Question: What is the result of this measurement?
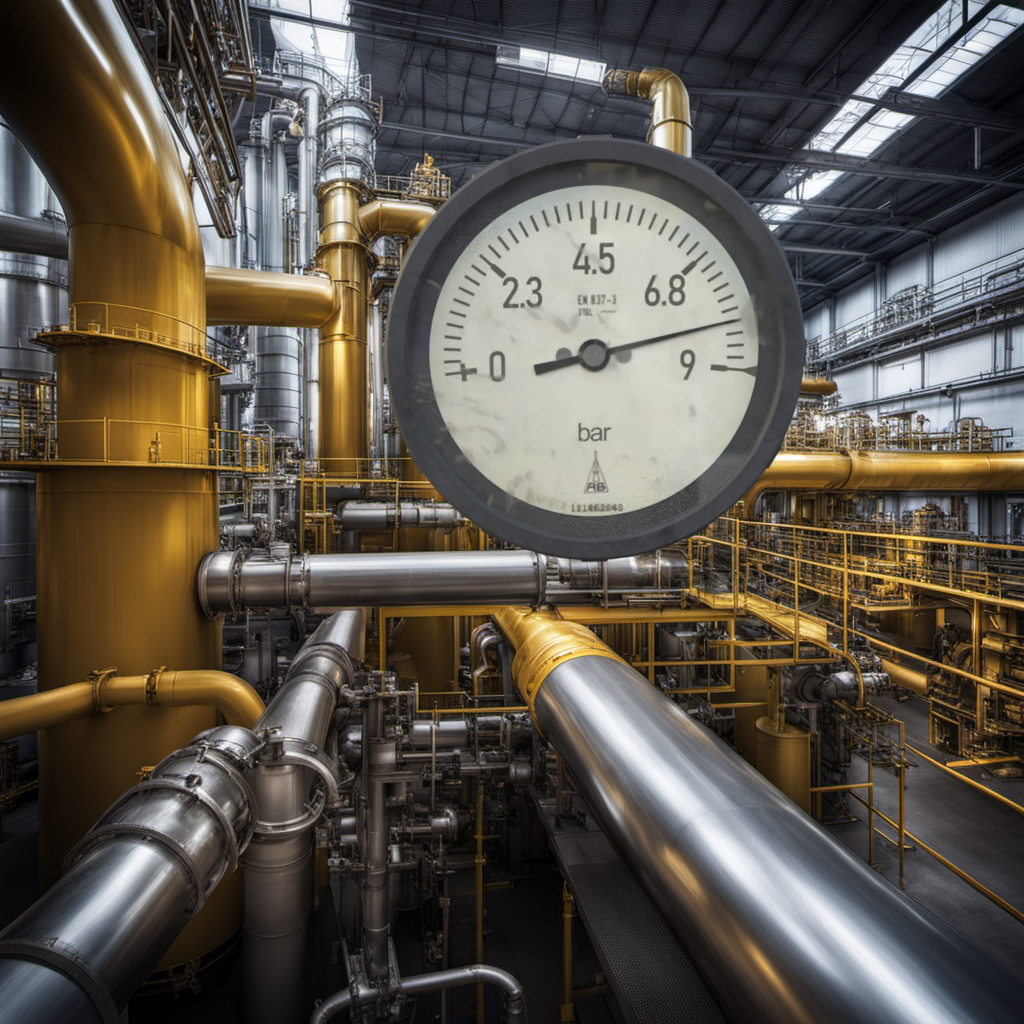
Answer: The result is 7.98
Question: What is the reading range of this measurement?
Answer: The range is from 0 to 9
Question: What is the minimum and maximum value of this measurement?
Answer: The minimum value is 0 and the maximum value is 9